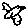
Label: bird